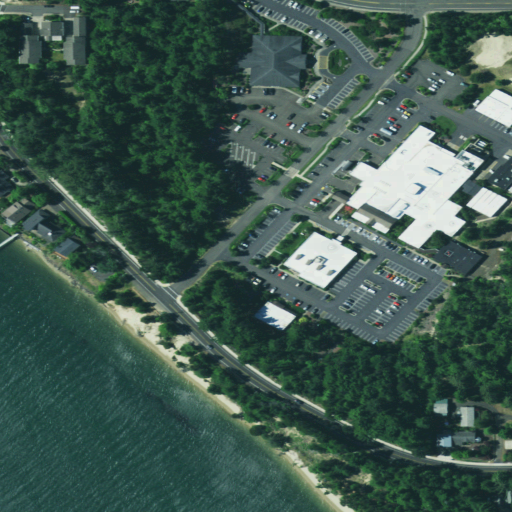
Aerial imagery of cape in Oregon named Spruce Point containing medium intensity development, open water, high intensity development, low intensity development, open development, evergreen forest, and herbaceous wetlands